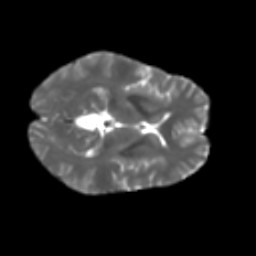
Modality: T2w
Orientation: axial
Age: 39
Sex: female
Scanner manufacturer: ge
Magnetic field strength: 3 T
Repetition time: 7.8 s
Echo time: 0.0609 s